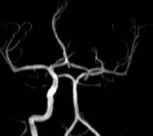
Absence of flow at the level of the left common carotid artery (ACC) and internal carotid artery (ACI).
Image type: radiology (mri)